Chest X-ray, AP view. Patient: 49 years old, sex F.
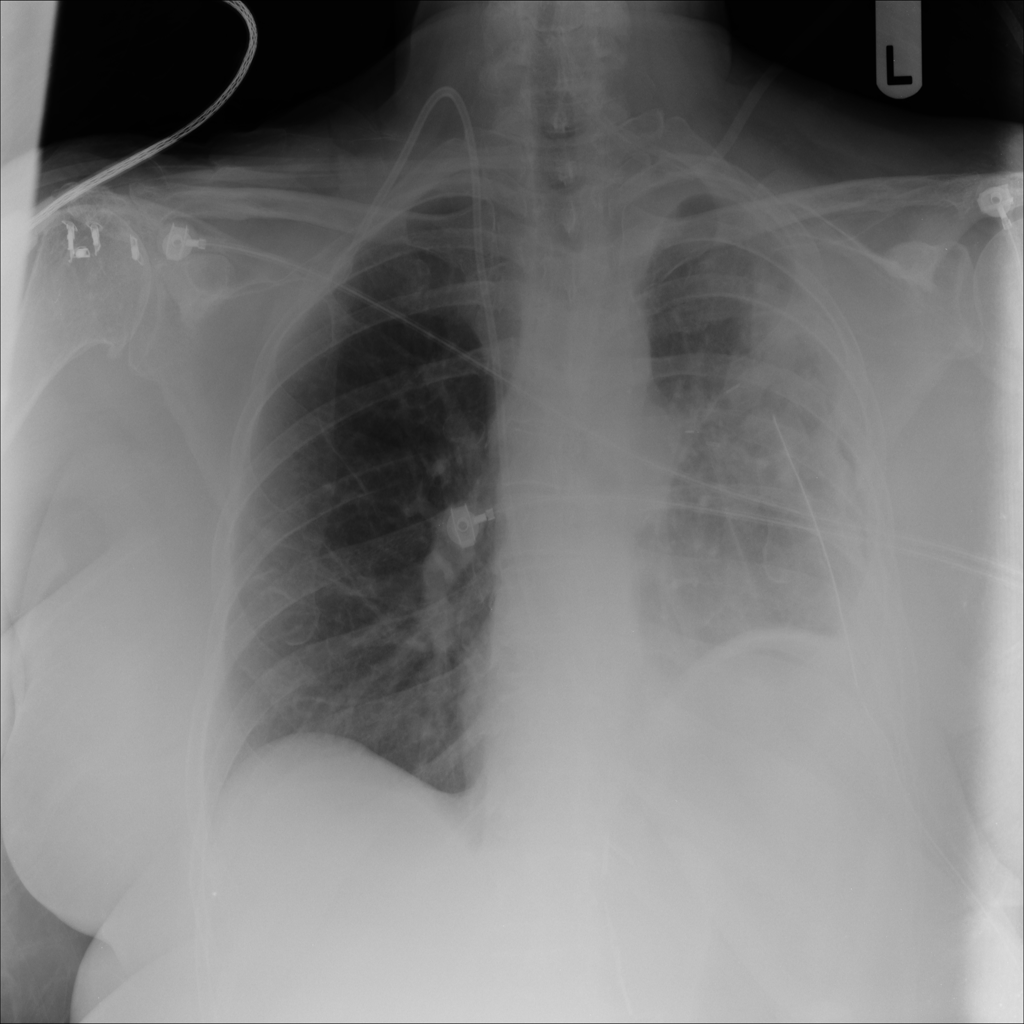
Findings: Infiltration